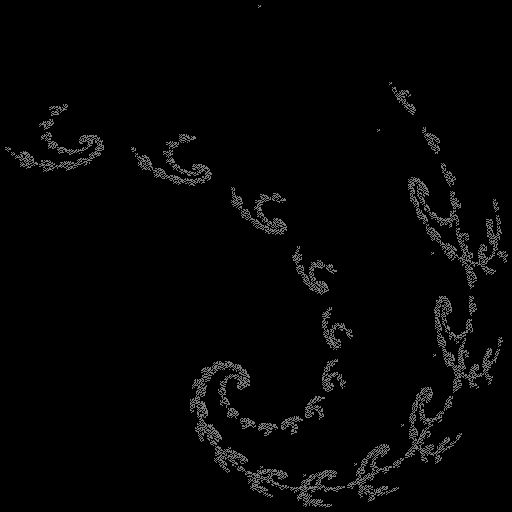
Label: spiral